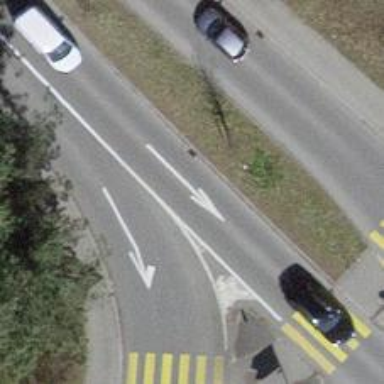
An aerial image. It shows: Secondary road with asphalt surface.